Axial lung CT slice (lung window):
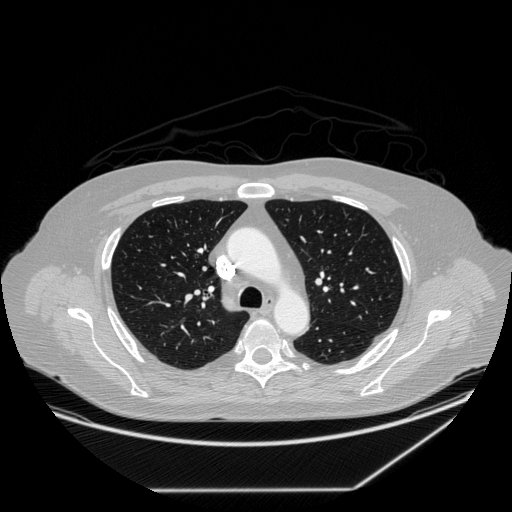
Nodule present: no